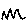
Label: zigzag